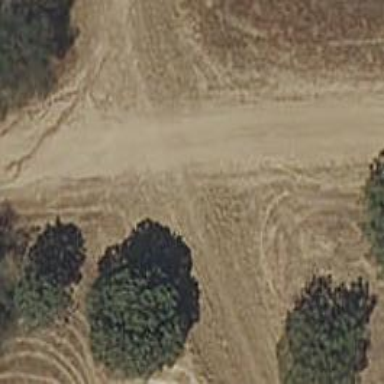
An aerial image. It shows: Footway with gravel surface.